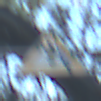
Verkehrszeichen: Lichtzeichenanlage
Umgebung: Outdoor, Nature
Tageszeit: MorningAfternoon
Wetter: Clear
Licht: Natural
Jahreszeit: NotSpecified
Kontrast: LowContrast